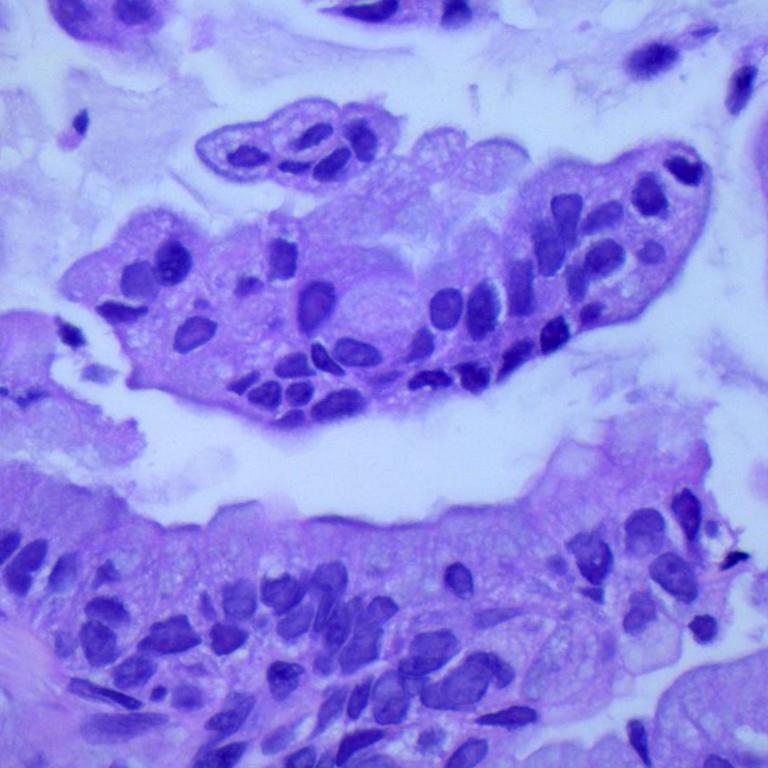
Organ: lung
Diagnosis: adenocarcinomas